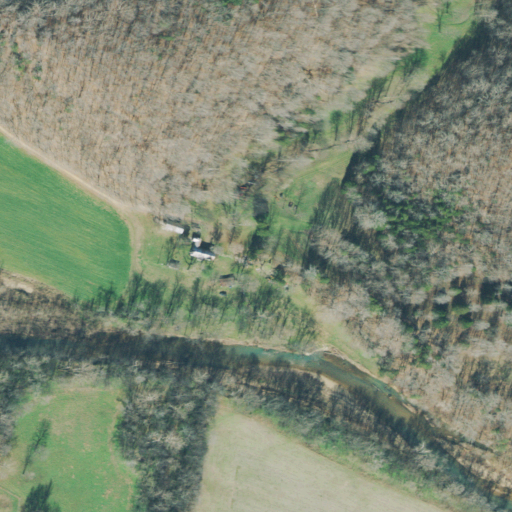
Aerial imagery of valley in Tennessee named Falls Hollow containing deciduous forest, mixed forest, pasture, cultivated crops, and open development